Field crop: tomato
Growth stage: 1
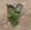
Species: solanum